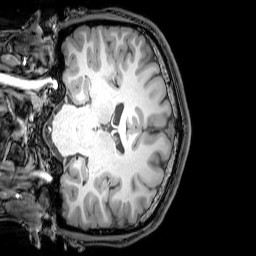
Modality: T1w
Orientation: coronal
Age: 20
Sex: male
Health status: healthy
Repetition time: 0.081 s
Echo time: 0.037 s